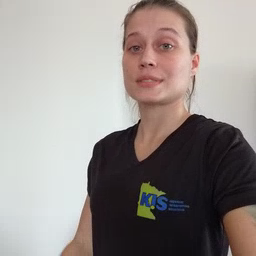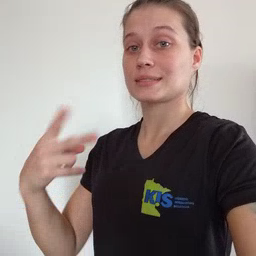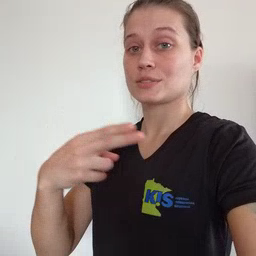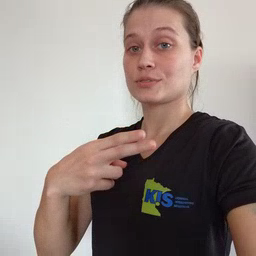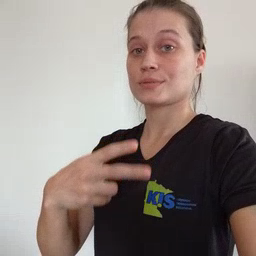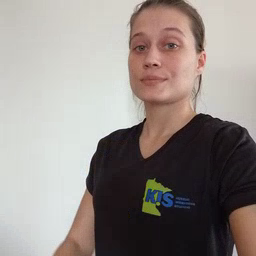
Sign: scissors